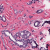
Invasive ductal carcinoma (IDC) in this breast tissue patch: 1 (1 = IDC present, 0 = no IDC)